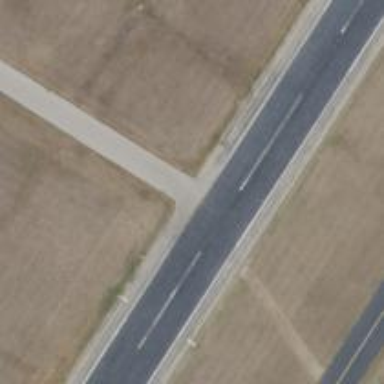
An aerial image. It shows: Runway surface made of asphalt at airport.